The plot is a Morlet-wavelet scalogram of a rotor-rig vibration measurement. What is the most likely rotor condition (normal, misalignment, unbalance, looseness)?
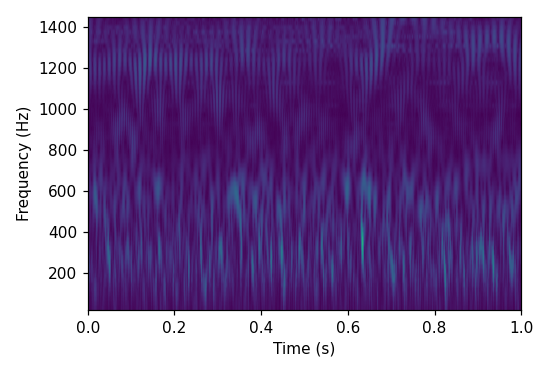
Answer: normal